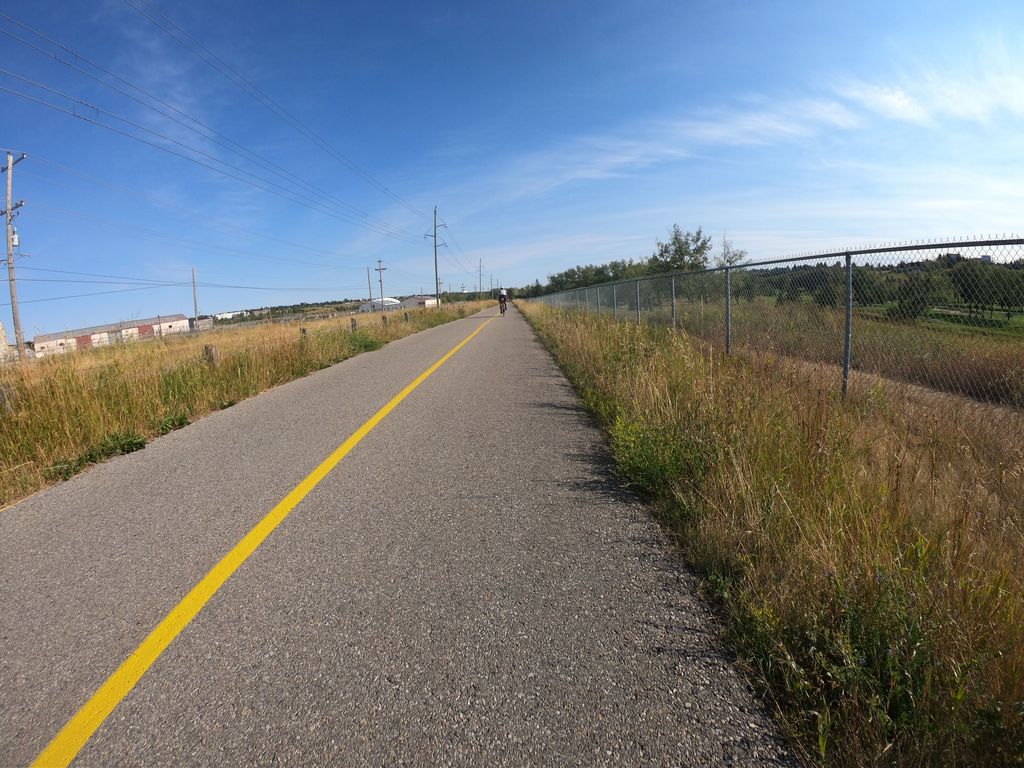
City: calgary